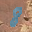
Label: 8